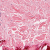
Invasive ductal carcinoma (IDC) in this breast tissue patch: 0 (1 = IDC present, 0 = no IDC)